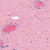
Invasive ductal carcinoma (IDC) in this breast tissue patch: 0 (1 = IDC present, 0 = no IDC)